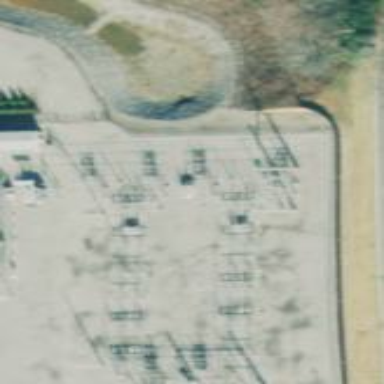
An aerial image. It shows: There is distribution substation enclosed by fence.